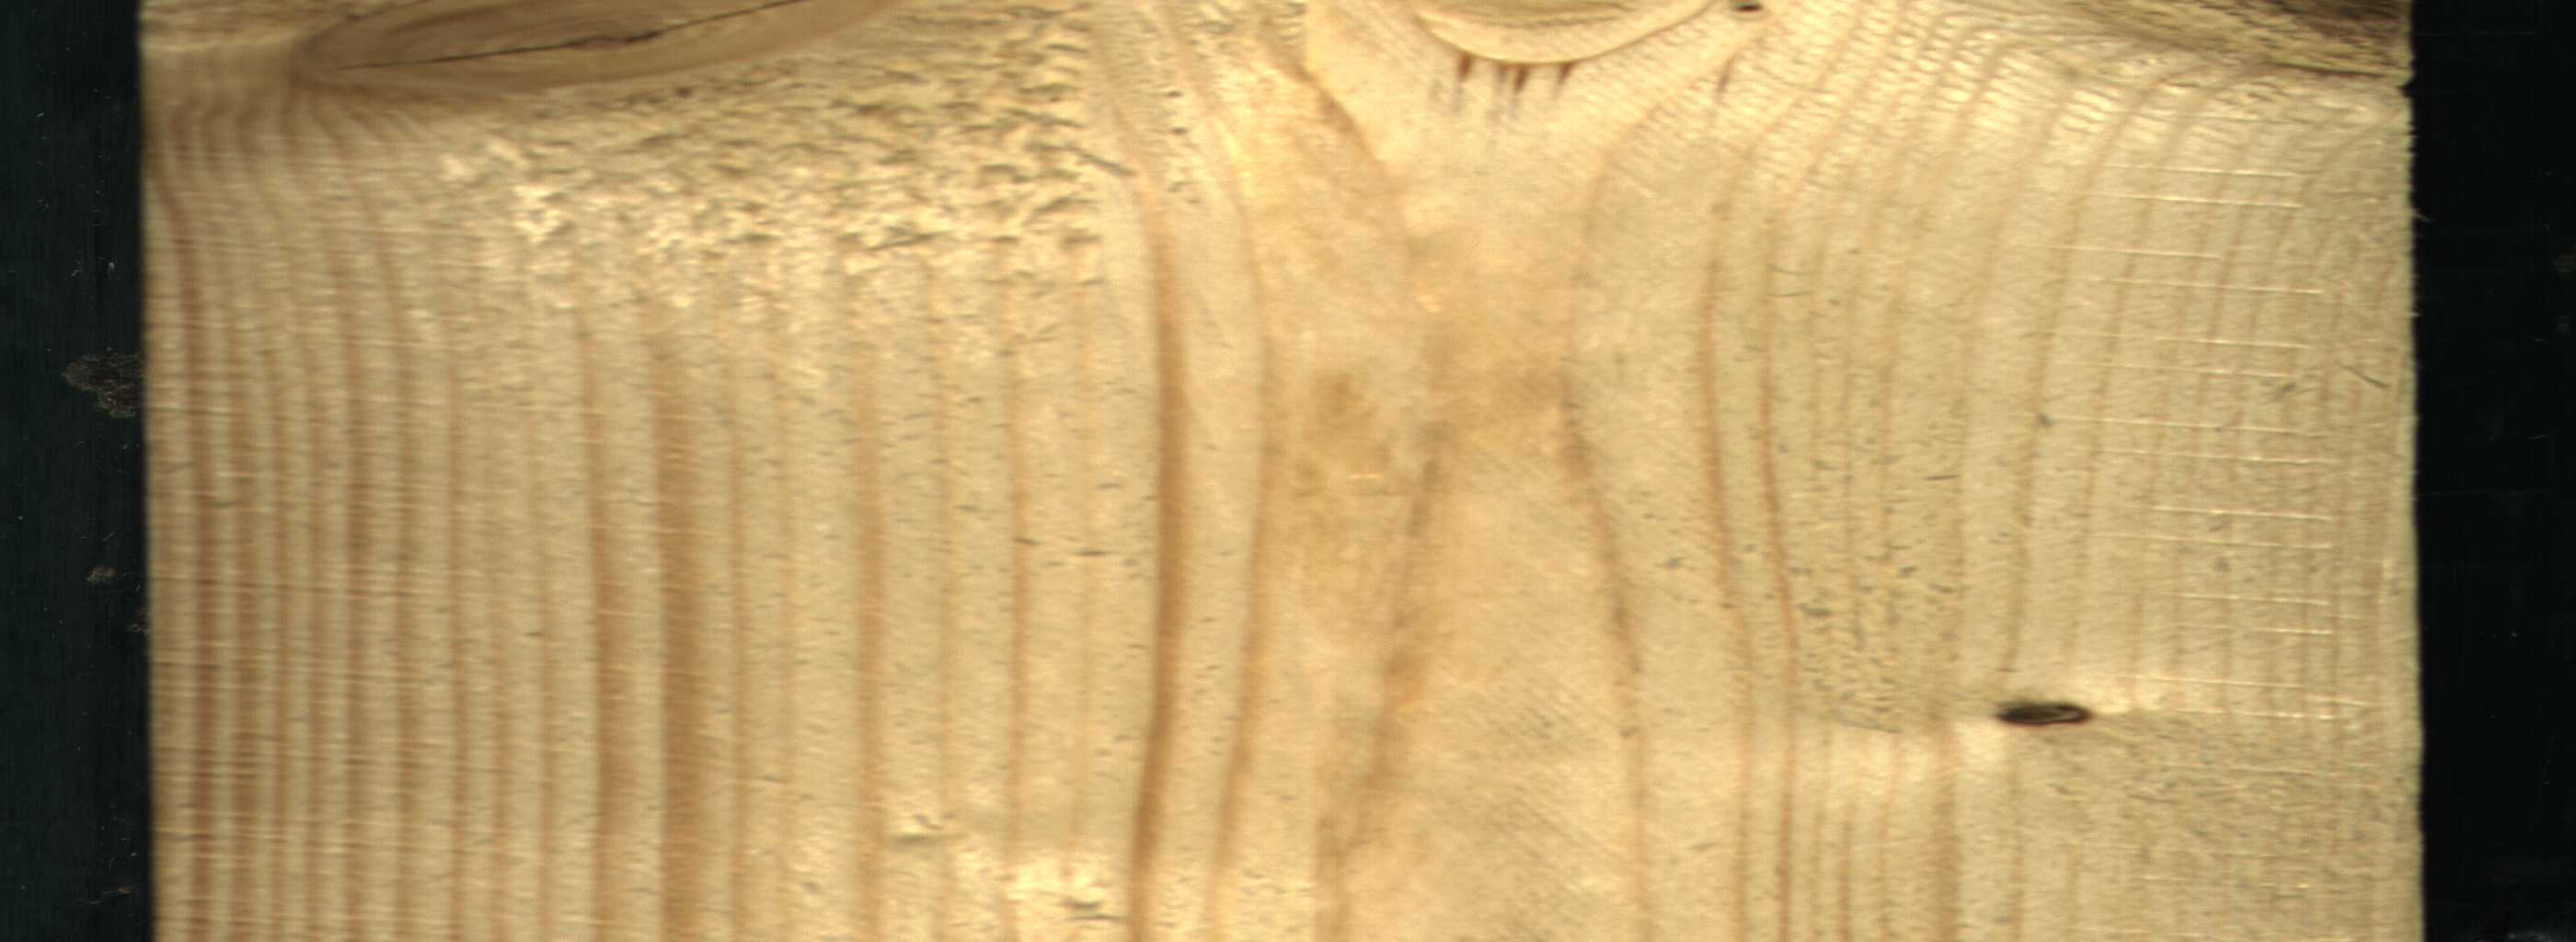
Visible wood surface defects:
knot_with_crack
Dead_Knot
Live_Knot
Live_Knot